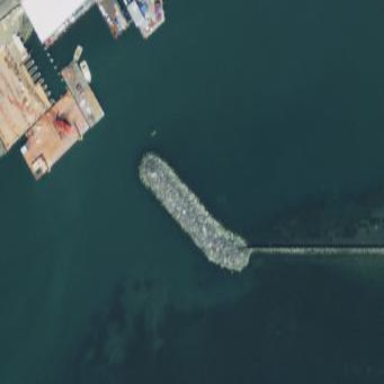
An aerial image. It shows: Breakwater structure.